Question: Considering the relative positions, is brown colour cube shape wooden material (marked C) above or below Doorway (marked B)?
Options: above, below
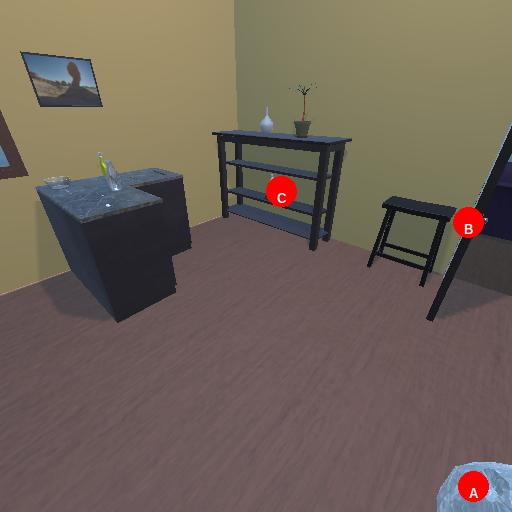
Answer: above